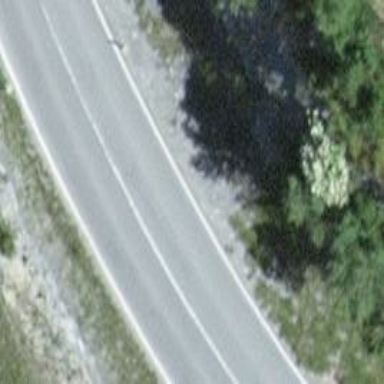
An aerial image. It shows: Secondary road with asphalt surface.